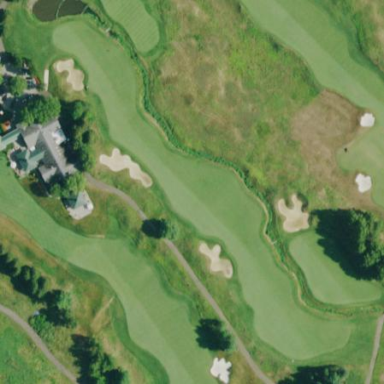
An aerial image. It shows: Area with grass used as rough in golf course.